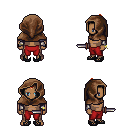
a pixel art fantasy rpg character, male body template, human, dark skin, steel arm armor, red pants, red short mohawk hairstyle, cloth hood, bracelets, ghillies, dagger, four views (front, back, left, right), 2x2 character sprite sheet, small pixel art, hard edges, no anti-aliasing